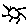
Label: sun